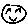
Label: smiley face